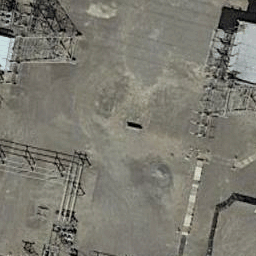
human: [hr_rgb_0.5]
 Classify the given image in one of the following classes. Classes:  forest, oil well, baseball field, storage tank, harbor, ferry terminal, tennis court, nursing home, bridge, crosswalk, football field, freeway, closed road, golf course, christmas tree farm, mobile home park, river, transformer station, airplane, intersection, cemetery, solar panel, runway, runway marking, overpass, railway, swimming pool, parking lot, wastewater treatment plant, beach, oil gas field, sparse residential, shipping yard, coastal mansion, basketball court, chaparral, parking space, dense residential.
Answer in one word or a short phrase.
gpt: transformer station